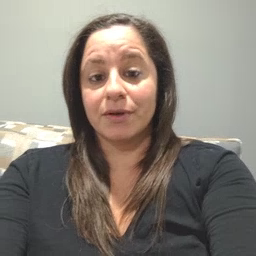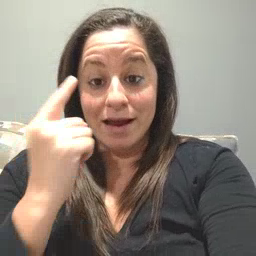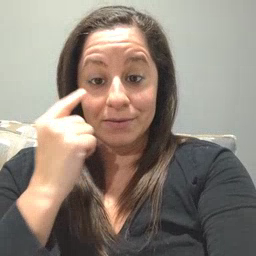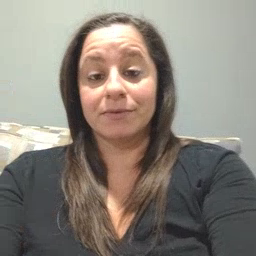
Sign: eye